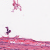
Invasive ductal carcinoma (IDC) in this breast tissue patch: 0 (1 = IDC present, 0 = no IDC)